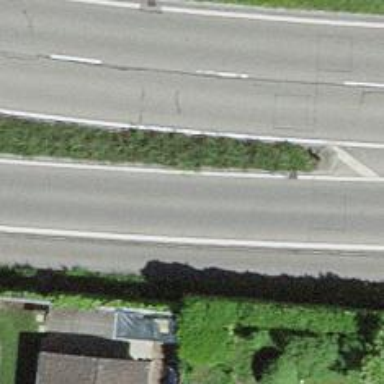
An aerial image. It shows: Secondary road.